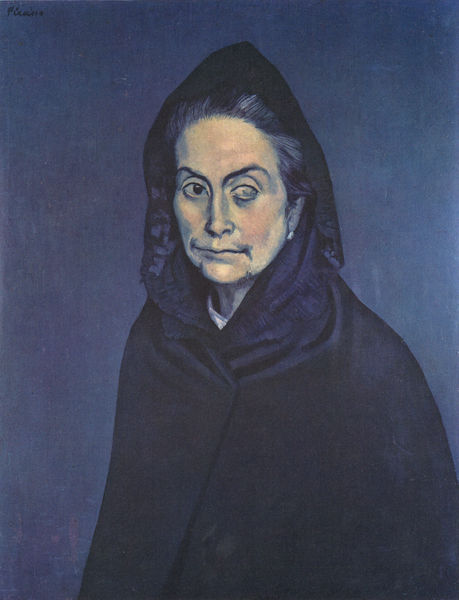
Titel: La Celestina
Künstler: Pablo Ruiz Picasso
Standort: Paris
Institution: Collection Max Pellequer
Schlagwörter: blau, dunkel, umhang, frau, grau, haar, licht, mund, nase, ohr, schwarz, dame, alt, mütze, alte, augen, falten, gesicht, kragen, portrait, porträt, signatur, auge, gewand, mantel, violett, glanz, blind, picasso, kaputze, kapuze, halbblind